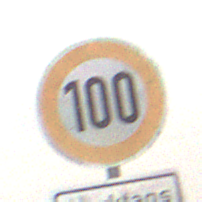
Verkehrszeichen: Geschwindigkeit100
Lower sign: ZeitangabenMitBeschraenkungAufWochentage7
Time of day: MorningAfternoon
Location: Outdoor (Suburban)
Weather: Overcast
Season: NotSpecified
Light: Natural